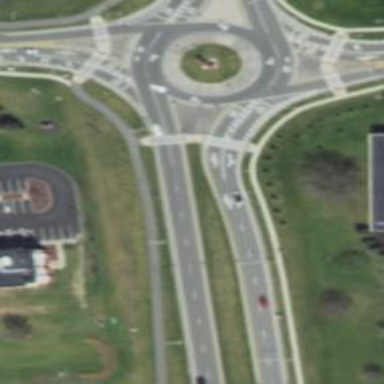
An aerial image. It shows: Primary highway with separate sidewalk.